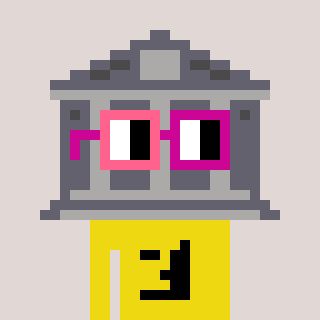
a pixel art character with square pink and red glasses, a bank-shaped head and a yellow-colored body on a warm background